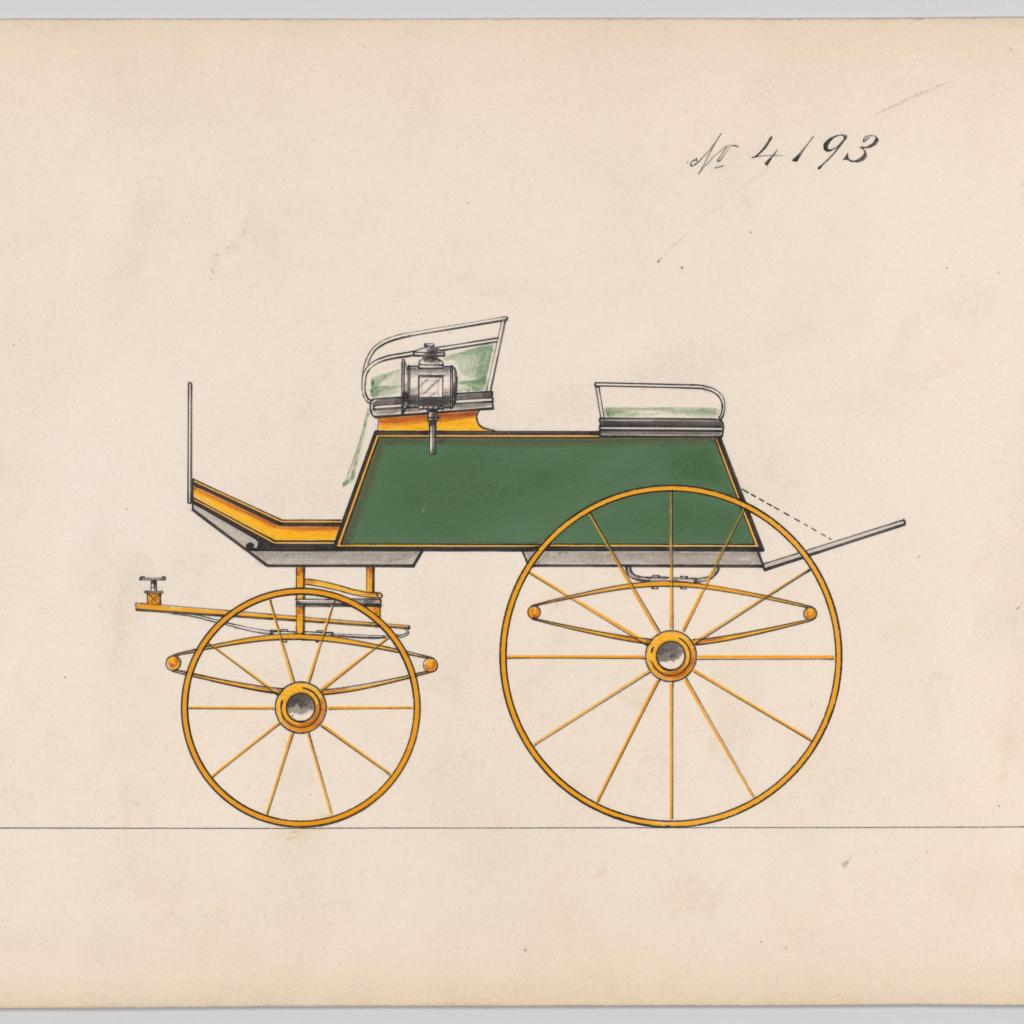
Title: Design for Dog Cart or 2 Wheeler, no. 4193
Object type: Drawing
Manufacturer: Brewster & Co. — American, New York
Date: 1892
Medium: Pen and black ink, watercolor and gouache
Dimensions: sheet: 6 3/16 x 9 5/16 in. (15.7 x 23.7 cm)
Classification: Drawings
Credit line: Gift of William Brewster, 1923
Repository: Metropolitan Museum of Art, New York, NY